Question:
In above jenkins plugin i have set downstream project to job3 only if build succeeds but at the same time if build fails i want also redirect/downstream other project i.e job4.
can anyone please let me know how to do this? is there any other plugin in jenkins which can solve this issue?
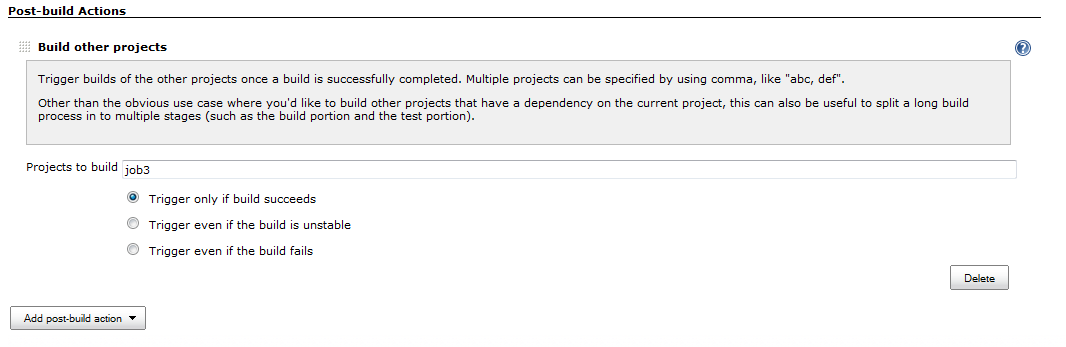
Answer: You can create this kind of effect using the Parameterized Build plugin, and a little sideways thinking. We have jobs that sometimes trigger other jobs and sometimes don't, based on the parameters they received from upstream, or that are set by an executing job.
Trigger options include parameter values and/or the existence of a properties file, which a job could create on the fly as needed.
You might have to think through exactly what it is you're trying to accomplish, but it ought to be possible.